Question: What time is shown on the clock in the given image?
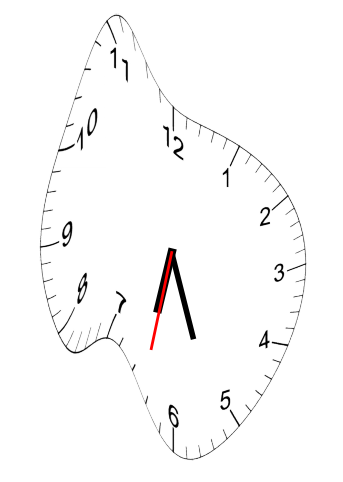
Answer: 06:26:32